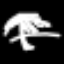
Label: palm tree